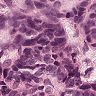
Metastatic tissue present: yes